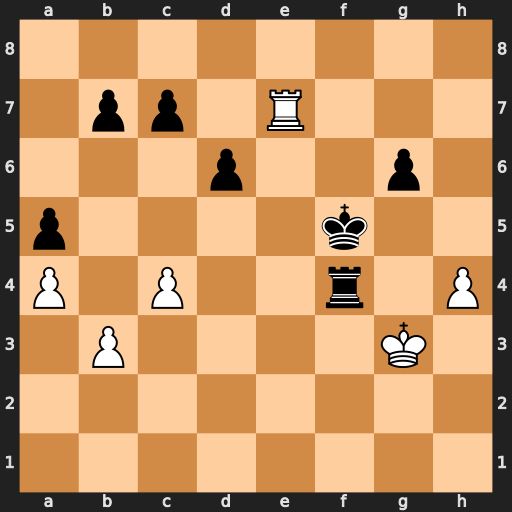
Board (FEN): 8/1pp1R3/3p2p1/p4k2/P1P2r1P/1P4K1/8/8
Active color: w
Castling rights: -
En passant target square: -
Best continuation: Rf7+ Ke5 Rxf4